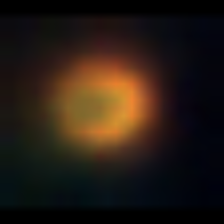
Taxon: NanoPlankton
Group: Other